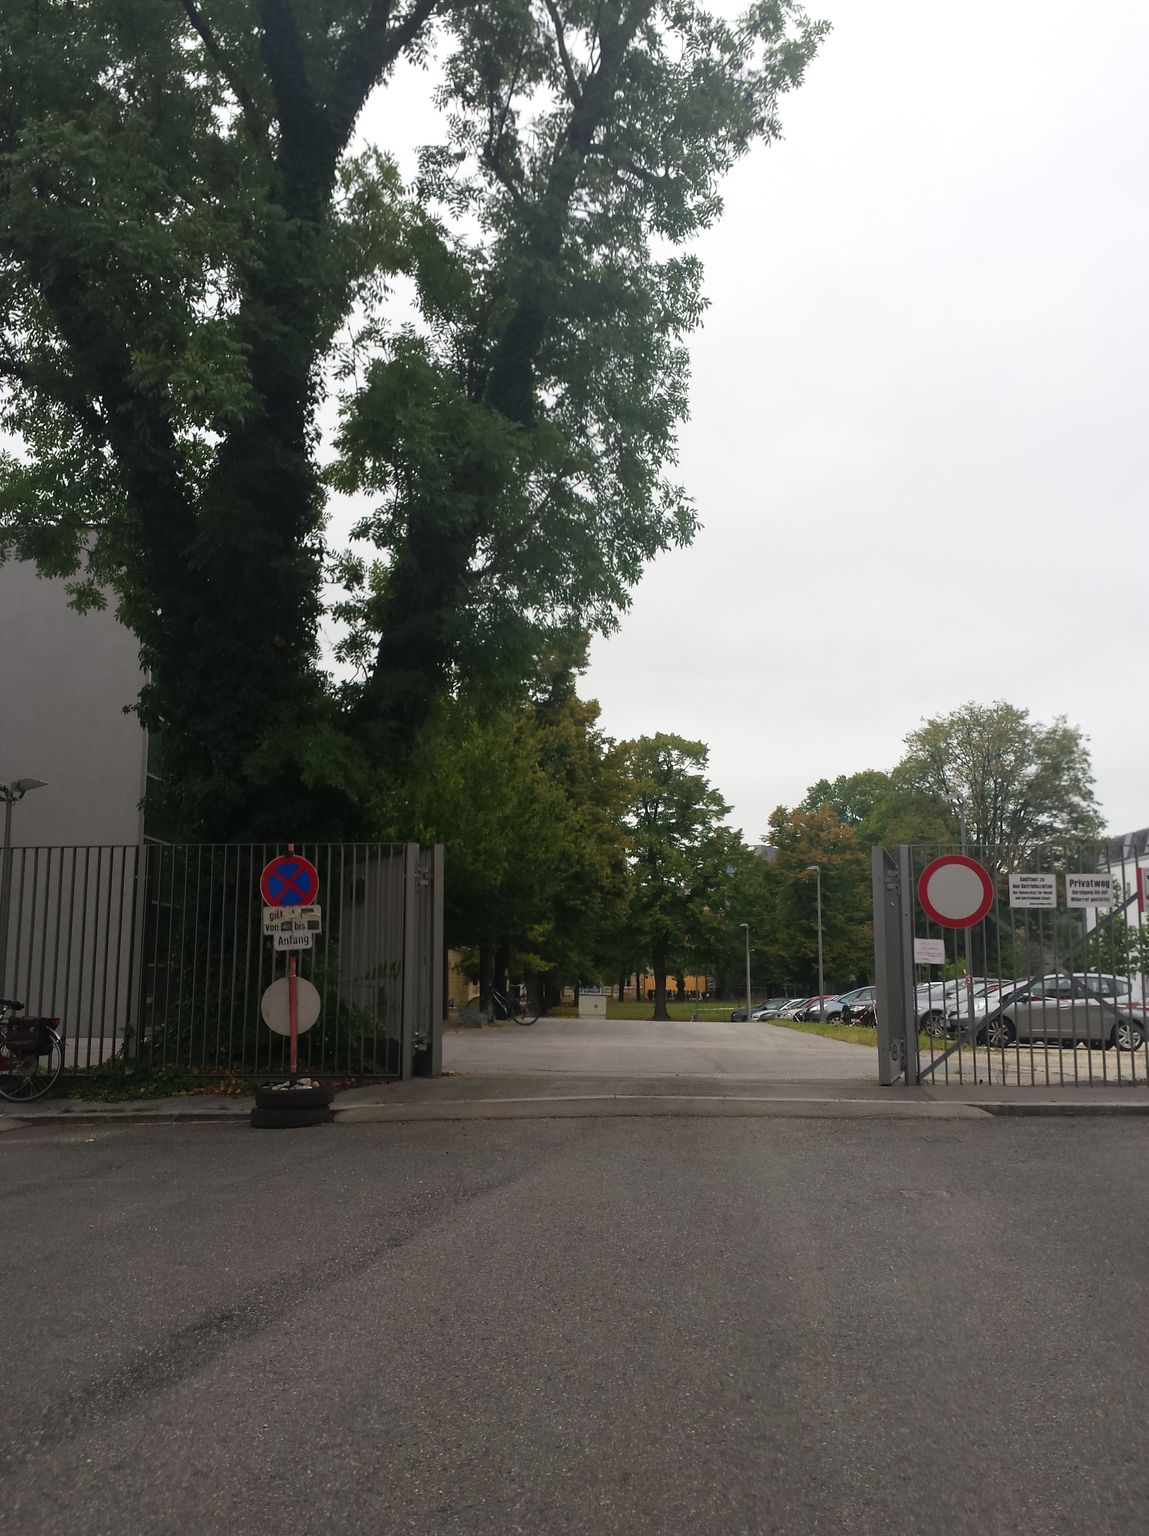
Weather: clear
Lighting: day
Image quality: good
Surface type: walking surface
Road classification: living_street, service
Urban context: urban centre
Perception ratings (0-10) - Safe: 3.05, Lively: 5.11, Beautiful: 8.69, Boring: 5.38, Depressing: 4.27, Wealthy: 5.46